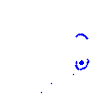
Particle: kaon